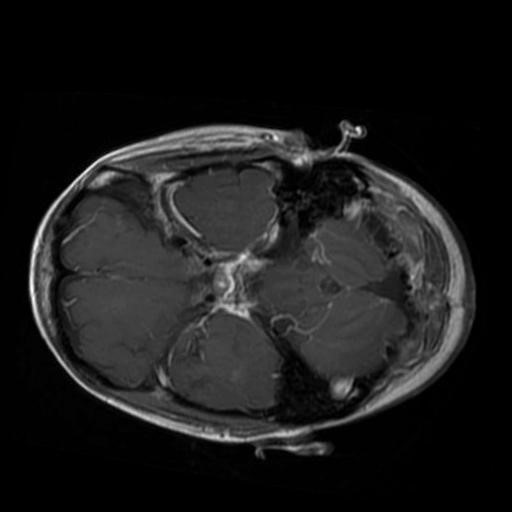
Label: brain_glioma